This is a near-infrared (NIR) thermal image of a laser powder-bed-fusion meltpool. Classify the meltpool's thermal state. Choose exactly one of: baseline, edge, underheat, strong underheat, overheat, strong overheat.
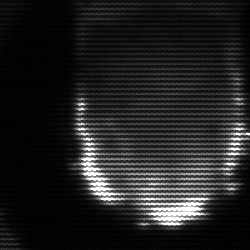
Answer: baseline